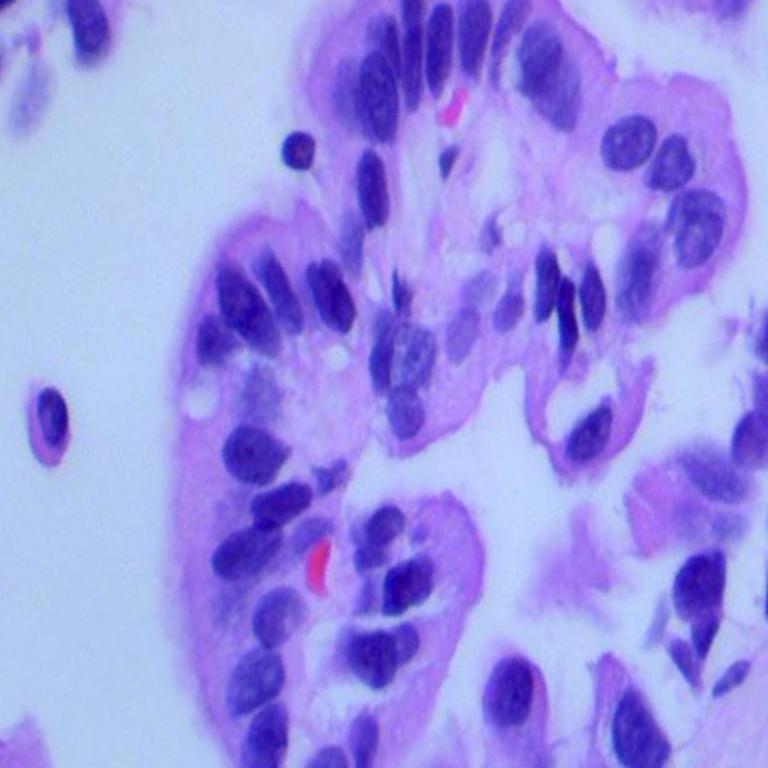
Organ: lung
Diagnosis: adenocarcinomas